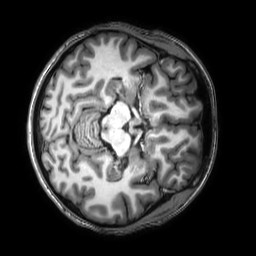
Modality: T1w
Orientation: axial
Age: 23
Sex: female
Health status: healthy
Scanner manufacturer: philips
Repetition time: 0.009 s
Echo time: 0.004 s